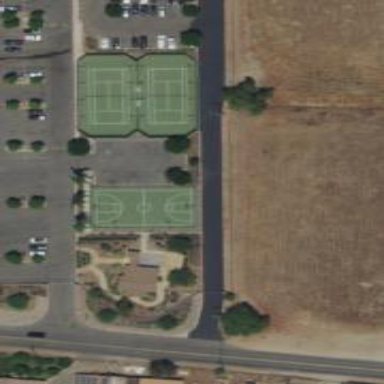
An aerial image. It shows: Basketball court on leisure land pitch.